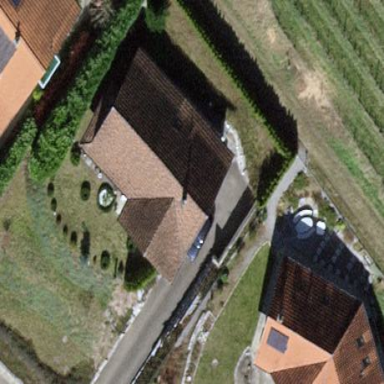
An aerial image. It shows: Gabled roofed house.